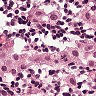
Metastatic tissue present: yes